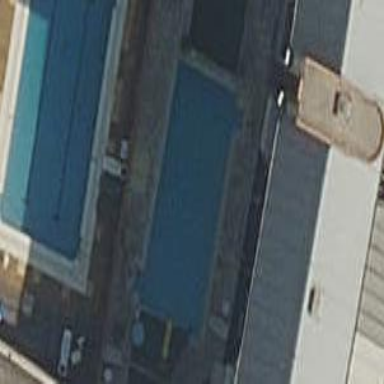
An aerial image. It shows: Swimming pool located in leisure land.